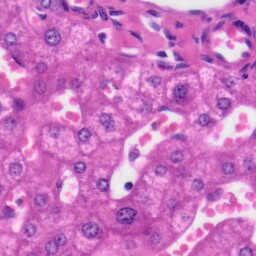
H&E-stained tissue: Liver